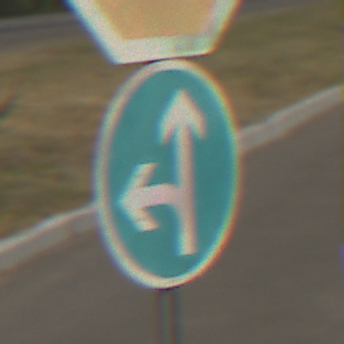
Verkehrszeichen: VorgeschriebeneFahrtrichtungGeradeausOderLinks
Zusatzzeichen oben: Stop
Umgebung: Outdoor, Suburban
Tageszeit: MorningAfternoon
Wetter: Clear
Licht: Natural
Jahreszeit: NotSpecified
Kontrast: HighContrast